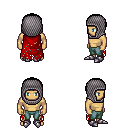
a pixel art fantasy rpg character, male body template, human, tanned skin, red tattered cape, teal pants, black plain hairstyle, chain hood, metal boots, four views (front, back, left, right), 2x2 character sprite sheet, small pixel art, hard edges, no anti-aliasing